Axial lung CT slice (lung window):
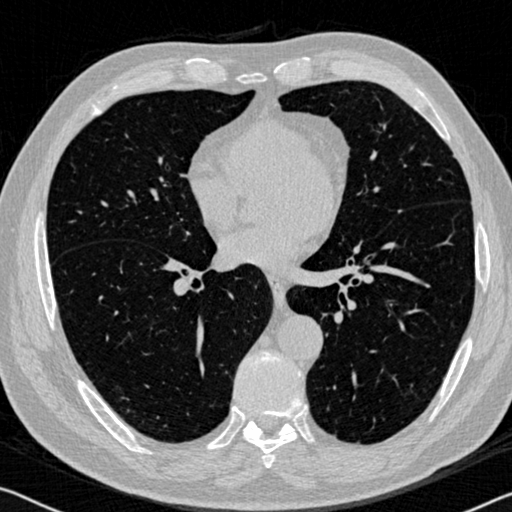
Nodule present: no